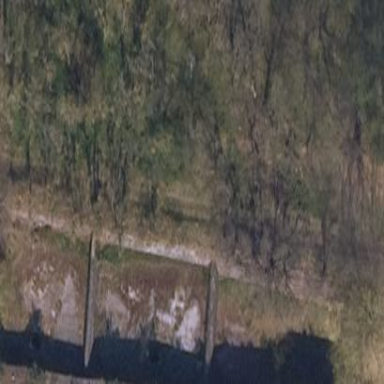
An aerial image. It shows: Historic building in ruins.